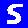
Digit: 5